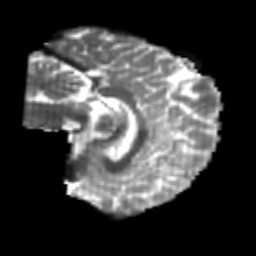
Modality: T2w
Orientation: sagittal
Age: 23
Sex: female
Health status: healthy
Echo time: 0.074 s